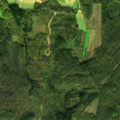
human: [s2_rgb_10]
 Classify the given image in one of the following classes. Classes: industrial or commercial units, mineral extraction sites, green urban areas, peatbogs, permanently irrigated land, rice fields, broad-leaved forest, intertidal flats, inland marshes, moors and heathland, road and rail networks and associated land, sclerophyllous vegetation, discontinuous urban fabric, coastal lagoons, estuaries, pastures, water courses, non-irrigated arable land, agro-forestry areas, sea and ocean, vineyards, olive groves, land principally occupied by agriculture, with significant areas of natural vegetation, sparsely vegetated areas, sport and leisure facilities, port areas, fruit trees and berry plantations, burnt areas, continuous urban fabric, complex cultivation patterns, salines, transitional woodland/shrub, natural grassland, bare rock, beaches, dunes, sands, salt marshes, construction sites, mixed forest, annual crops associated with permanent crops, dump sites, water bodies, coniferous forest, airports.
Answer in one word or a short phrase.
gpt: non-irrigated arable land, land principally occupied by agriculture, with significant areas of natural vegetation, coniferous forest, mixed forest